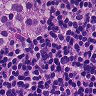
Metastatic tissue present: yes